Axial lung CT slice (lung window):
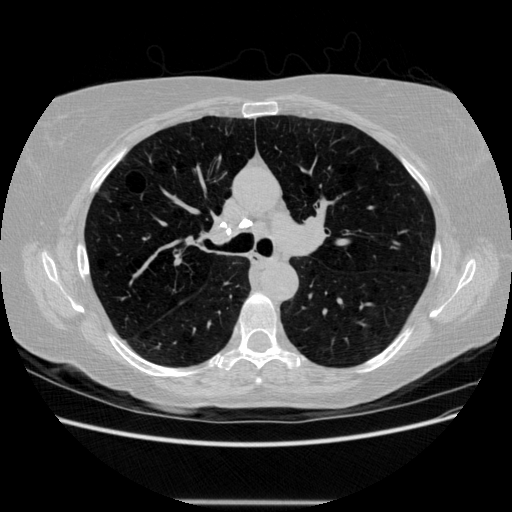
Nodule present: no